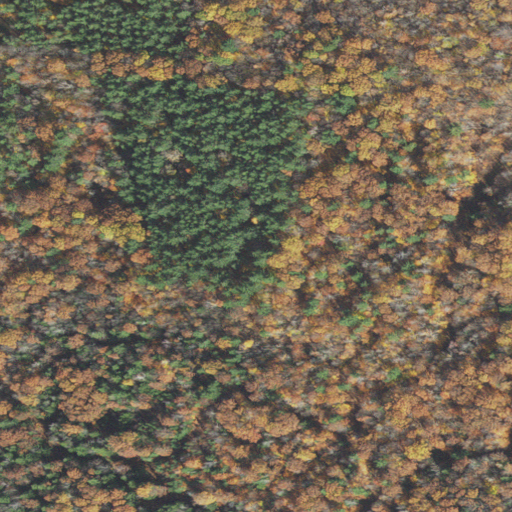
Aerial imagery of mountain in New Hampshire named Lovering Hill containing mixed forest, deciduous forest, and evergreen forest